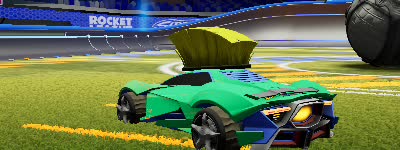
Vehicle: werewolf